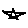
Label: star